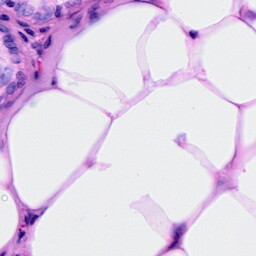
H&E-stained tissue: Breast